Question: i asked me whether it is possible if i can create a uislider who has 2 handles to select a range. Just like here:

The problem i am facing is that i dont want to use a custom UIControl Subclass. I need a UISlider subclass or a other solution for this problem, because a lot of the code is based on UISlider specific propertys etc. So is there any possibility to achieve this ?
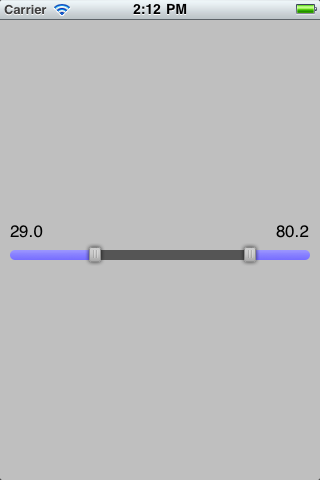
Answer: You can subclass 'UISlider', but it will be very difficult. Your class should offer quite some new properties, and the old ones won't make much sense at all.
Not sure how your code can be based much on 'UISlider' specific things - as everything would change the meaning (i.e. ranges instead of one value).
If you really need a common base class, you could encapsulate ("has-a" relationship) the control in a custom class and let this handle the different types.
I implemented a similar control using a custom view, and it happened to be quite straight forward.